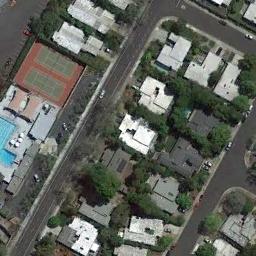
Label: tennis_court